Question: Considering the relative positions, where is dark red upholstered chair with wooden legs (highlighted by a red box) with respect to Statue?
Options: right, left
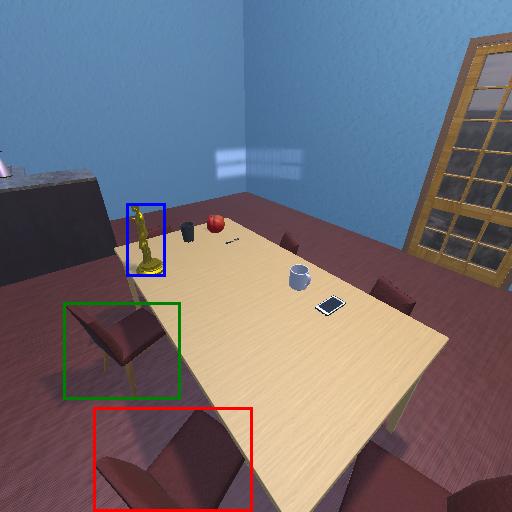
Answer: right